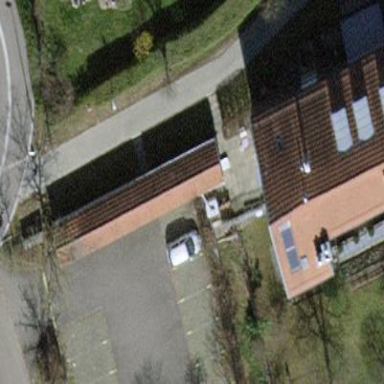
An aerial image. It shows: Shed with gabled roof.